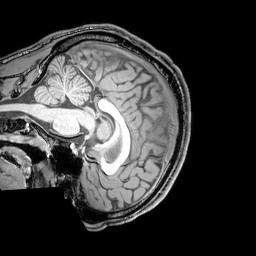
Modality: T1w
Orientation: sagittal
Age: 23
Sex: male
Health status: healthy
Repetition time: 0.081 s
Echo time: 0.037 s